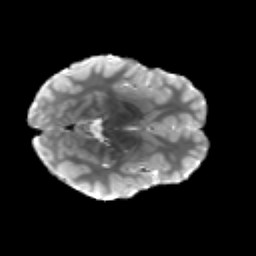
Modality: T2w
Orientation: axial
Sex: male
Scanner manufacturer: siemens
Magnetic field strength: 3 T
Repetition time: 5 s
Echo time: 0.071 s